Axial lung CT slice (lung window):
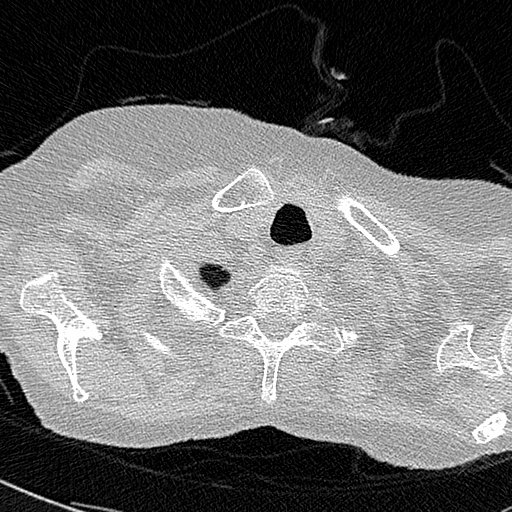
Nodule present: no